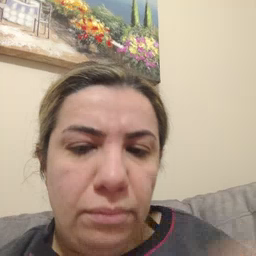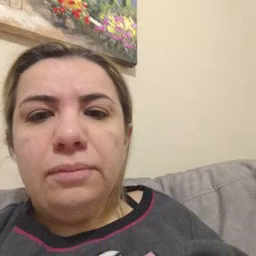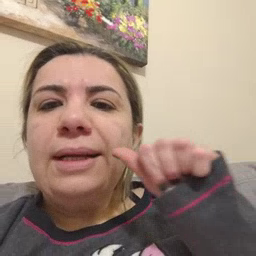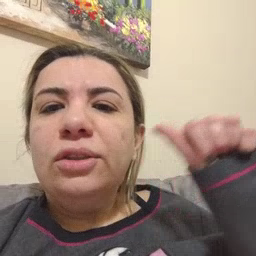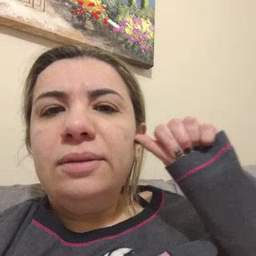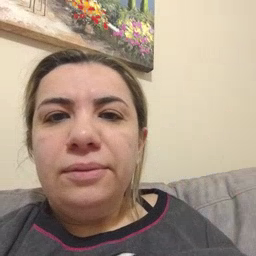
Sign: yesterday